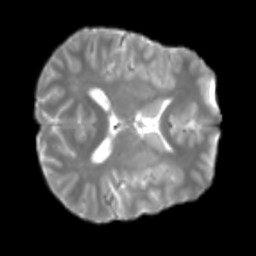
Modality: T2w
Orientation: axial
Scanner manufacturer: siemens
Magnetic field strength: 3 T
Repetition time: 4 s
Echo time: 0.0594 s